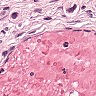
Metastatic tissue present: yes